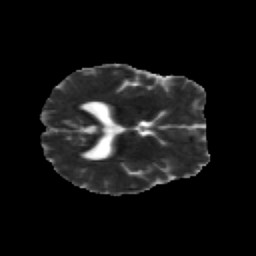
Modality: MD
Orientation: axial
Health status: healthy
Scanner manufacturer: siemens
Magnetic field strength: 3 T
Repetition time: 12 s
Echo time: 0.092 s